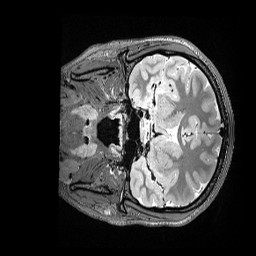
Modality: T2w
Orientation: coronal
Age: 19
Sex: female
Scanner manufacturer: siemens
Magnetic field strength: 3 T
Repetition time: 3.2 s
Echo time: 0.564 s